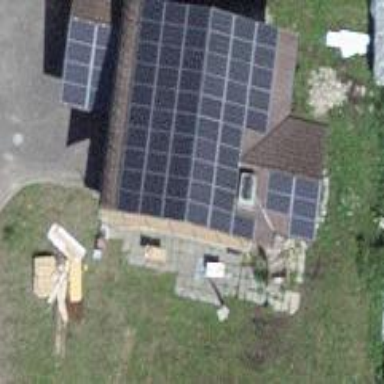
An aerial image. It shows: Solar photovoltaic panel generator.